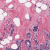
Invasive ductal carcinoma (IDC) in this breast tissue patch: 1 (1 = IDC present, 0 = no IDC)